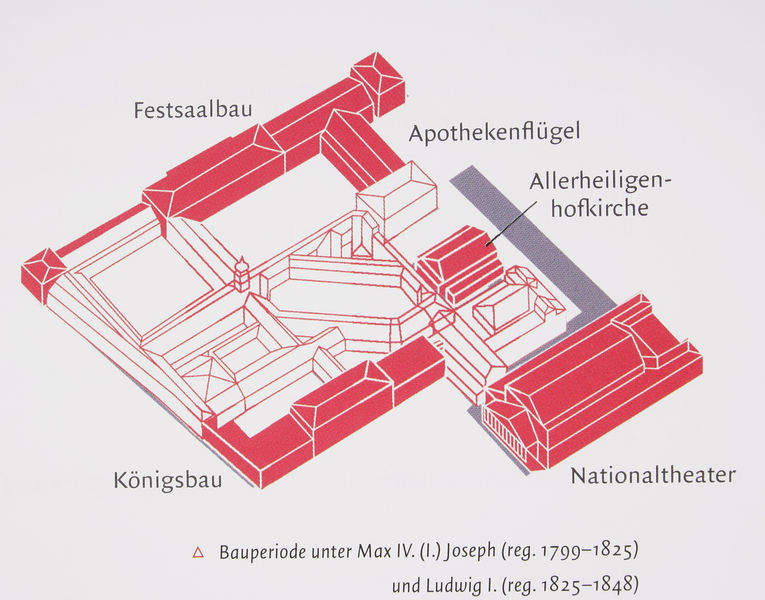
Titel: Bauperiode unter Max IV.(I.) Joseph (reg. 1799-1825) und Ludwig I. (reg. 1825-1848)
Standort: München
Institution: Residenz
Schlagwörter: stadt, grau, skizze, zeichnung, haus, rot, architektur, häuser, oper, theater, linien, architecture, könig, red, old, bayern, kloster, münchen, schema, residenz, german, germany, houses, plan, könige, museum, road, joseph, ludwig, town, max, city, königsbau, design, nationaltheater, buildings, place, übersicht, uni, max joseph, odeonsplatz, alter hof, pfalz, apotheke, land, wittelsbacher, structure, festsaalbau, allerheiligenhofkirche, bauperiode, apothekenflügel, lidwig, ludwing, blueprint, instructions, structures